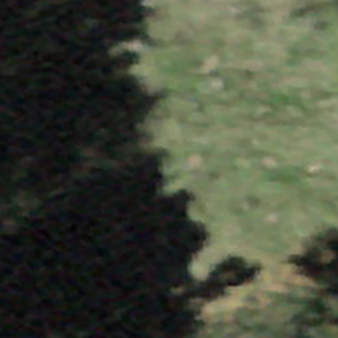
Label: other